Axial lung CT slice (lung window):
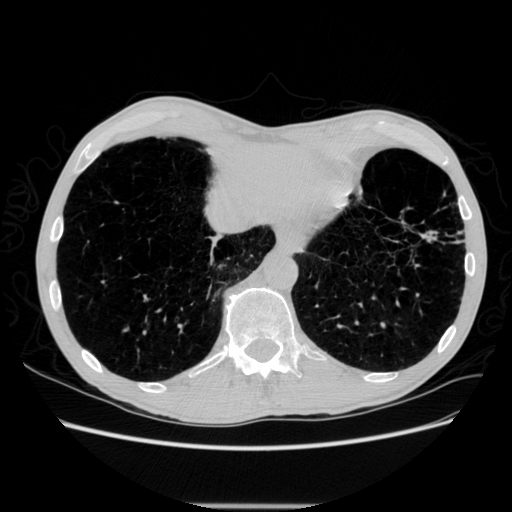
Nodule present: no